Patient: sex M, age 47
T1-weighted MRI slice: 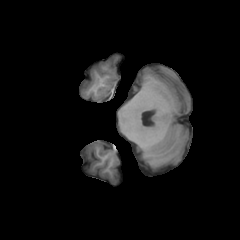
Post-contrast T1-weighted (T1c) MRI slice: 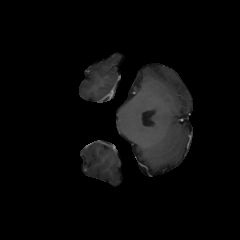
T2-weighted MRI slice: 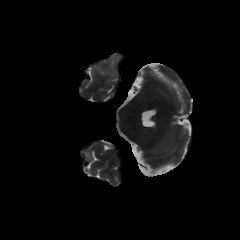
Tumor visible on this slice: no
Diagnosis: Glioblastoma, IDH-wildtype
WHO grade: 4